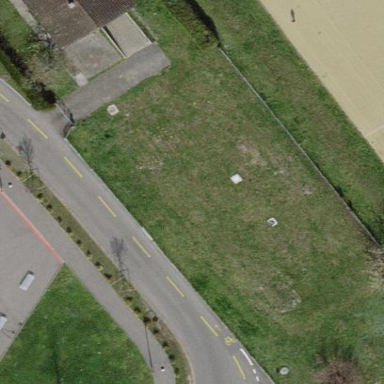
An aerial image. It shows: Kindergarten building.